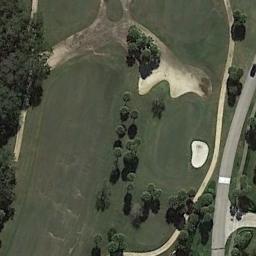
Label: golf_course